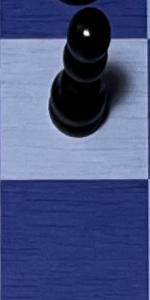
Label: Empty